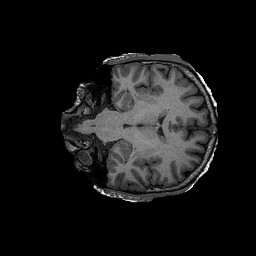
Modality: T1w
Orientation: coronal
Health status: ill
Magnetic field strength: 3 T